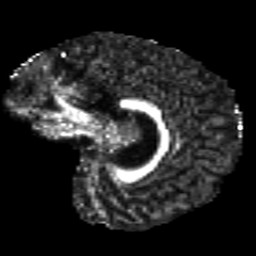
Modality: FA
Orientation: sagittal
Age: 34
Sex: male
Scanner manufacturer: siemens
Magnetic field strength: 3 T
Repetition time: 8.8 s
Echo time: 0.085 s